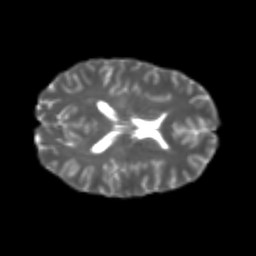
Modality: T2w
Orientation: axial
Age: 25
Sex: female
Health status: healthy
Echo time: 0.074 s